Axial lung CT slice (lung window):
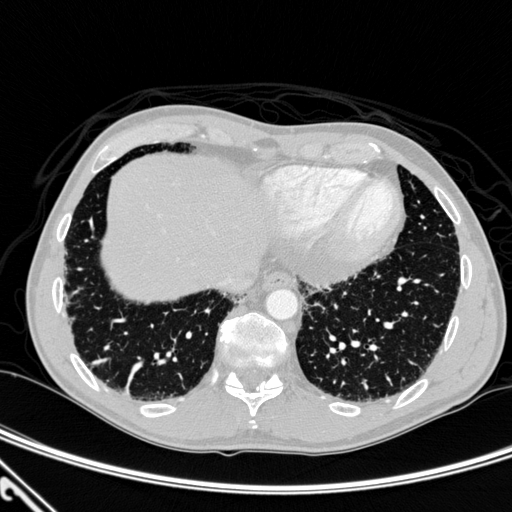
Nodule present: no